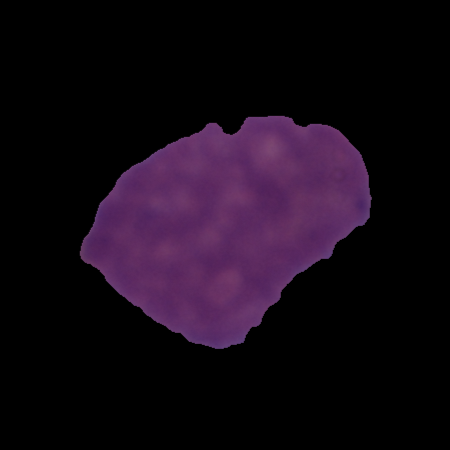
Label: healthy